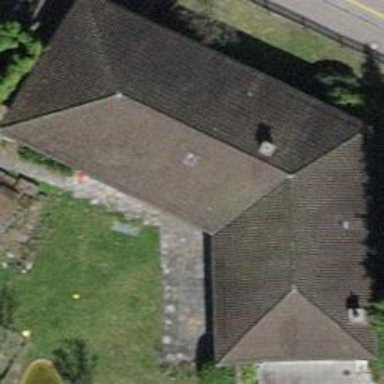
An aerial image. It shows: Detached building with hipped roof shape.